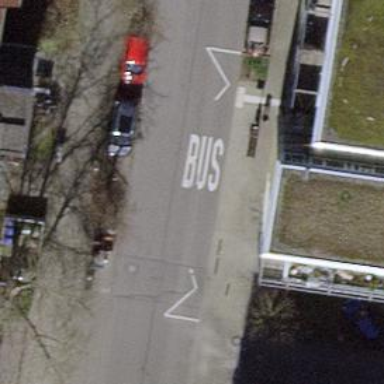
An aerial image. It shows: Bus stop with platform for public transport.